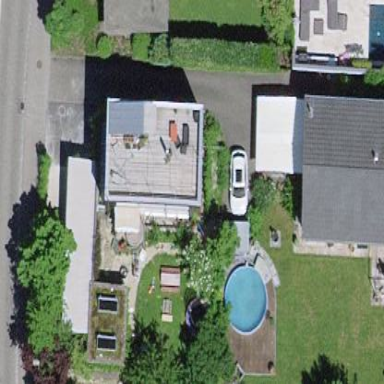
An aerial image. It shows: Simple house.